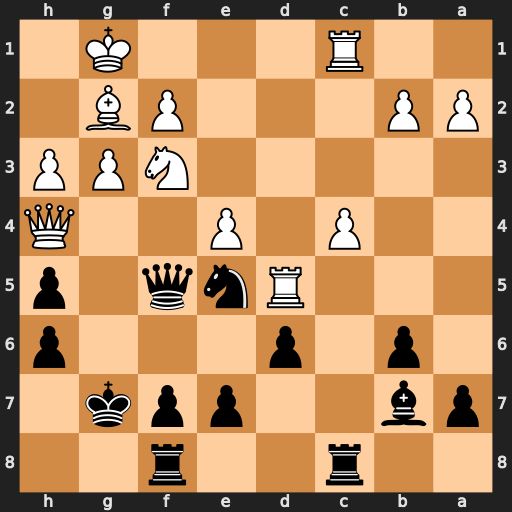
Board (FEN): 2r2r2/pb2ppk1/1p1p3p/3Rnq1p/2P1P2Q/5NPP/PP3PB1/2R3K1
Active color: b
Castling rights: -
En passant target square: -
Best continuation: Nxf3+ Bxf3 Qxf3